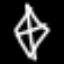
Label: diamond